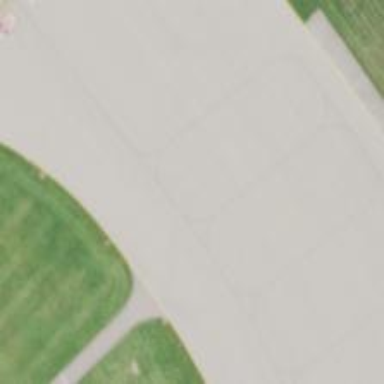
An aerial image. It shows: View of taxiway at the airport.